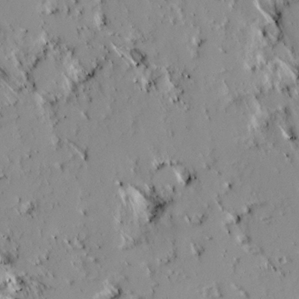
Label: non_frost